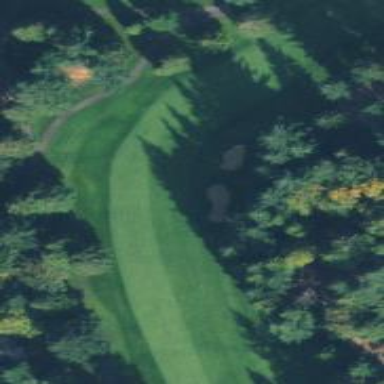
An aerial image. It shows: Golf hole.